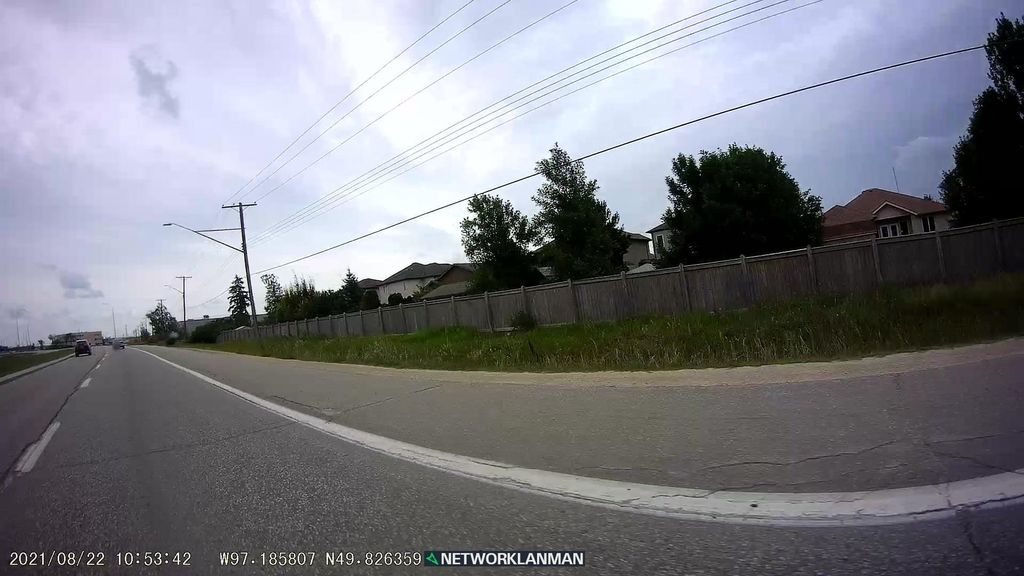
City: winnipeg